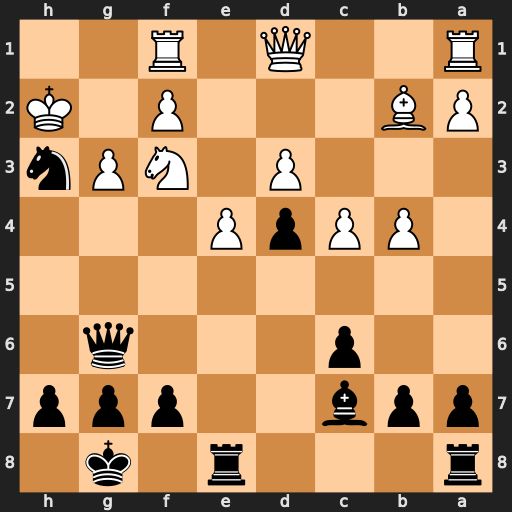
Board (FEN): r3r1k1/ppb2ppp/2p3q1/8/1PPpP3/3P1NPn/PB3P1K/R2Q1R2
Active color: b
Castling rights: -
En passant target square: -
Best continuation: Nxf2 Rxf2 Qxg3+ Kh1 Qxf2 Bxd4 Qg3